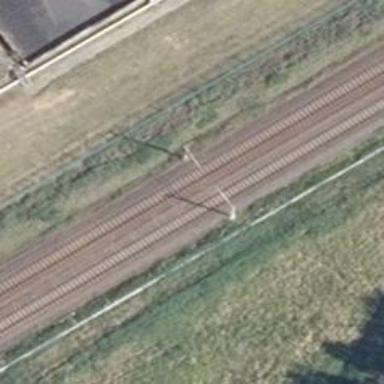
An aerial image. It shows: Catenary mast for power lines.